Question: I created a table with data from my database. And I added a trashcan button with it to delete a specific row. The only thing I'm not sure about is what to select with my delete function.
'''
<?php
$klantenn = $app->get_alleKlantenA();
foreach($klantenn as $alleKlantenn){
echo "
<tr>
<td>".$alleKlantenn['id']. "</td>
<td>".$alleKlantenn['voornaam']. " " .$alleKlantenn['achternaam']."</td>
<td>".$alleKlantenn['emailadres']."</td>
<form action='' method='post'enter code here''>
<td><button type='submit' name='removeKlant'><i class='fa fa-trash'></i></button></td>
";
public function remove_klant(){
$removeKlant = $this->database->query("REMOVE * FROM klant WHERE ????");
$removeklantResult = $this->database->single();
return $removeklantResult;
}
?>
'''
The table:

I want to remove all data from the person where I pressed the button
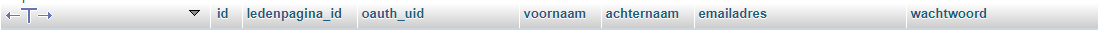
Answer: Your table seems to have an 'id' column. That's what you probably want to use to identify the table row to delete.
Now you need to send that ID when requesting the row deletion, so you add a hidden field with the row's in the delete form (each row will have its own form with the row ID in a hidden field).
On server you then use that Id to limit the DELETE SQL query like
'''
delete from klant where id = ?
'''